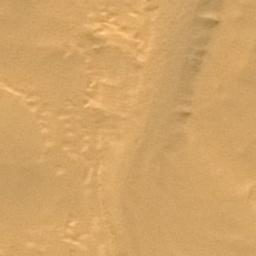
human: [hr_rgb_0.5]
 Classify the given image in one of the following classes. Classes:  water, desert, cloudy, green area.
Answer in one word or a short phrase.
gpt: desert